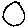
Label: circle